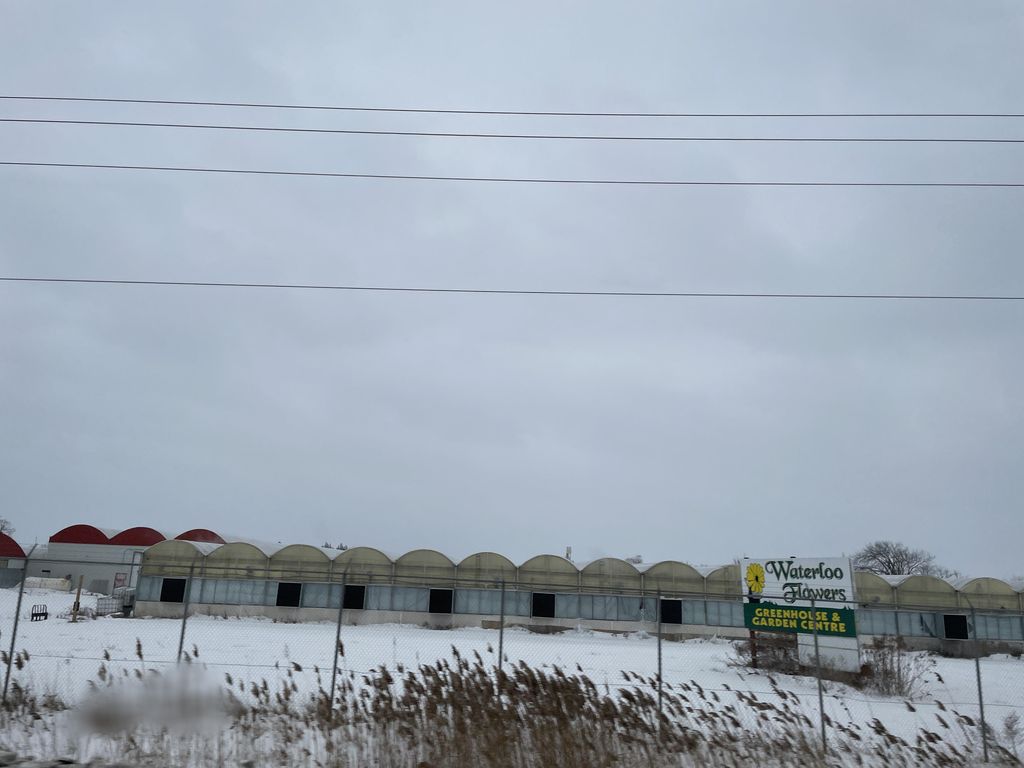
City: kitchener-waterloo